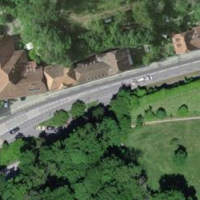
EUNIS habitat code: 41
Species observed at this site:
Lapsana communis
Acer pseudoplatanus